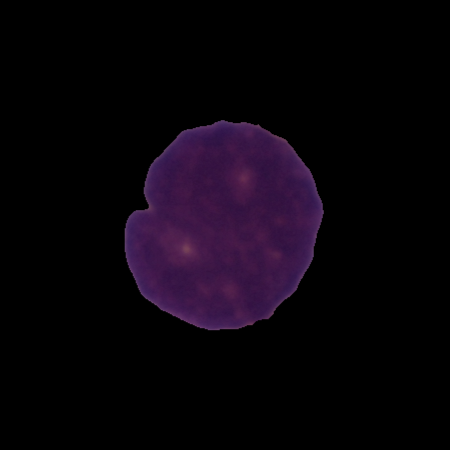
Label: cancer